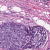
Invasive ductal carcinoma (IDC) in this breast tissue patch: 0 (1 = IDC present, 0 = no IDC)